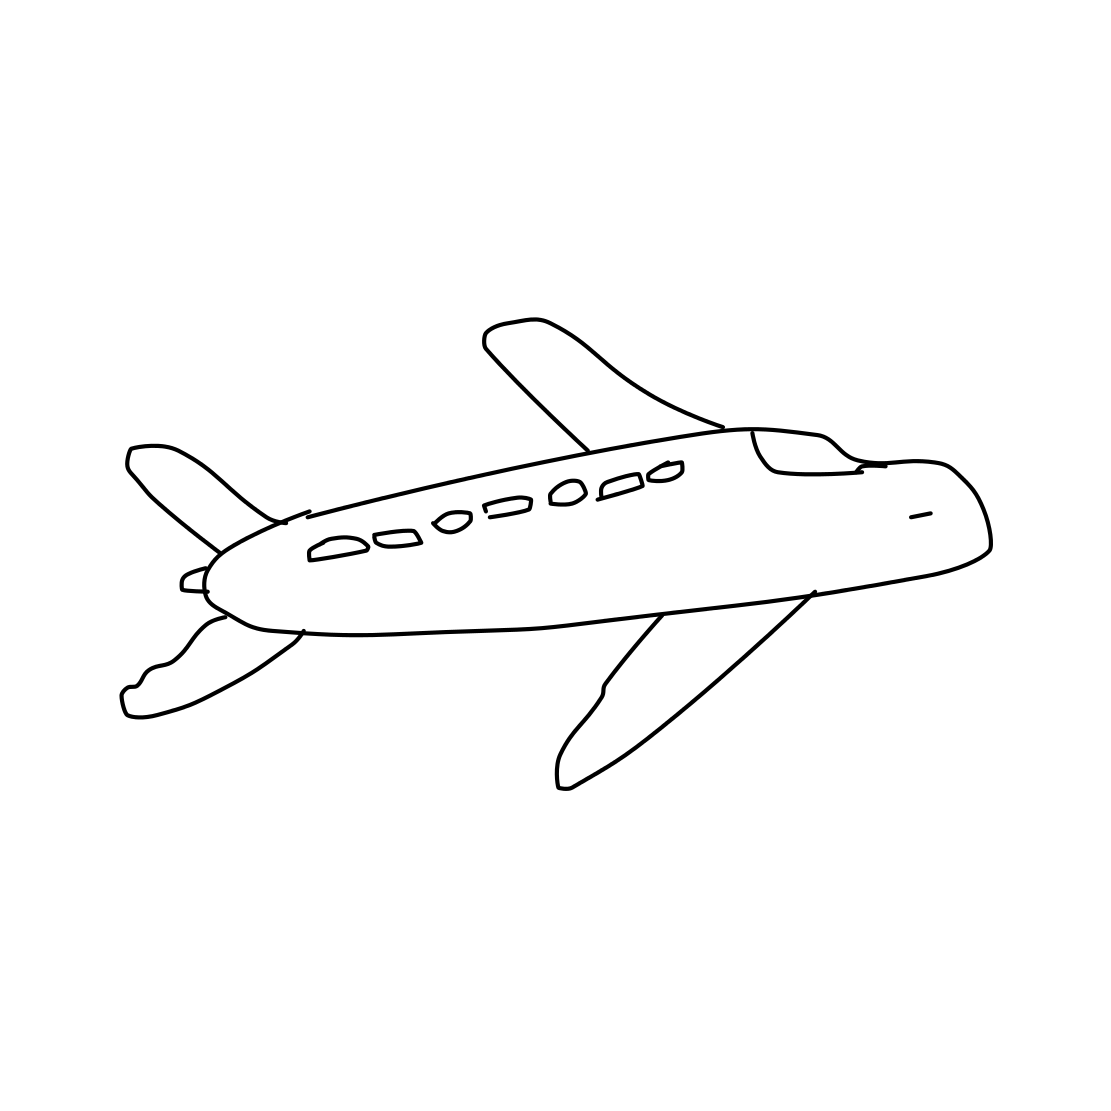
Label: airplane